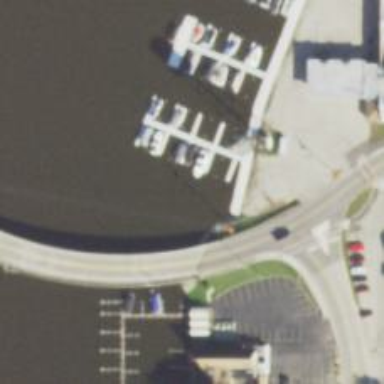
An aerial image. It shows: Man-made pier.